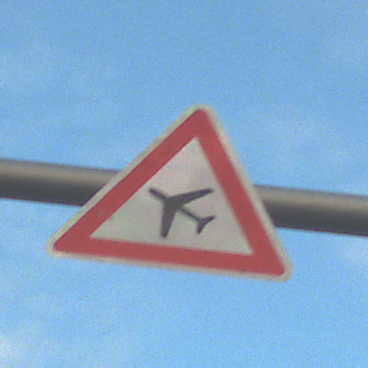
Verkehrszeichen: FlugbetriebRechts
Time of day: SunriseSunset
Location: Outdoor (RoadRail)
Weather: PartlyCloudy
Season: NotSpecified
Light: Natural